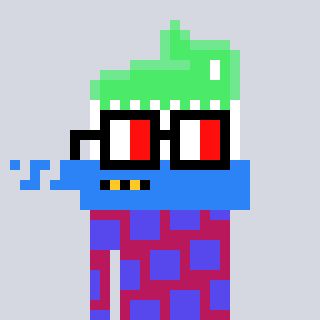
a pixel art character with square glasses with black frames and red eyes, a toothbrush-shaped head and a darkpink-colored body on a cool background